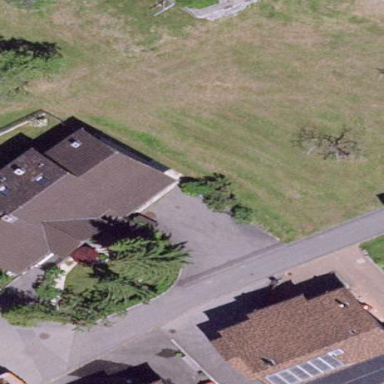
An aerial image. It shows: Detached building.